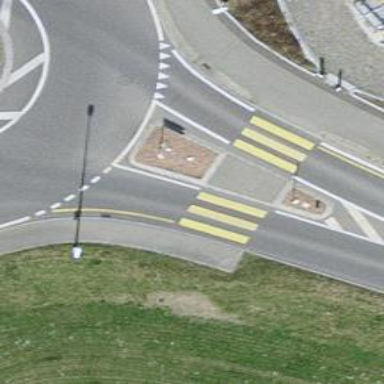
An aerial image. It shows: Traffic island located on footway.